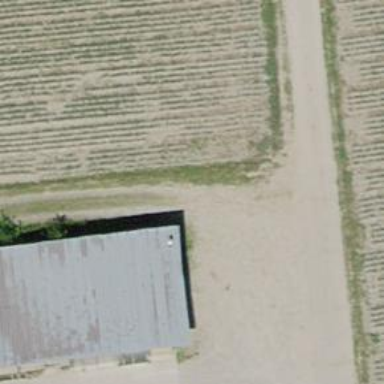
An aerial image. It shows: Farm auxiliary building.